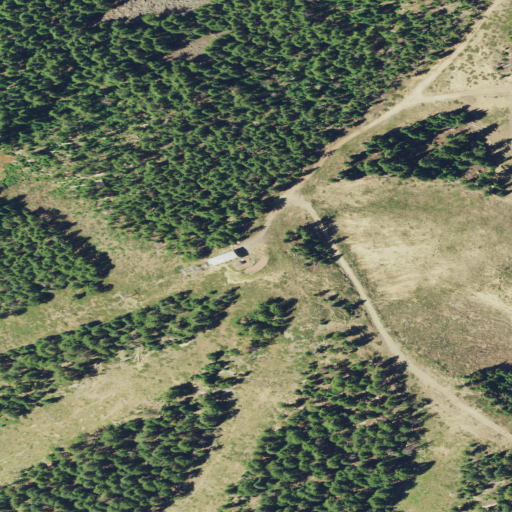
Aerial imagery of mountain in Oregon named Eagle Peak containing evergreen forest, shrub, grassland, and low intensity development